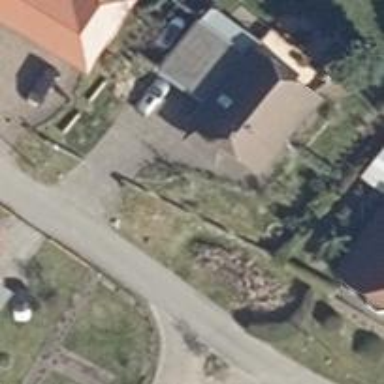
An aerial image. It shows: Driveway.